Question: Sorry if this question was answered already, but I didn't found anything relevant. I'm experiencing a strange issue in Visual Studio 2013 C++ Win32 application when debugger incorrectly hits the breakpoint. Here is a sample code:
'''
#include "stdafx.h"
int _tmain(int argc, _TCHAR* argv[])
{
int a = 3;
int b = 1;
for (int i = 3; i >= 1; i--)
if (i % 2)
a = a*a;
b++;
return b;
}
'''
I set breakpoint on 'b++' line. I'm familiar with debugging and breakpoints when debugging c# code (and very beginner in c++) and based on my experience, the breakpoint on 'b++' line should be hit only when for loop is ended. However it hits for each loop iteration, but the code (increment) doesn't execute.
Here is a screenshot of VS with relevant information

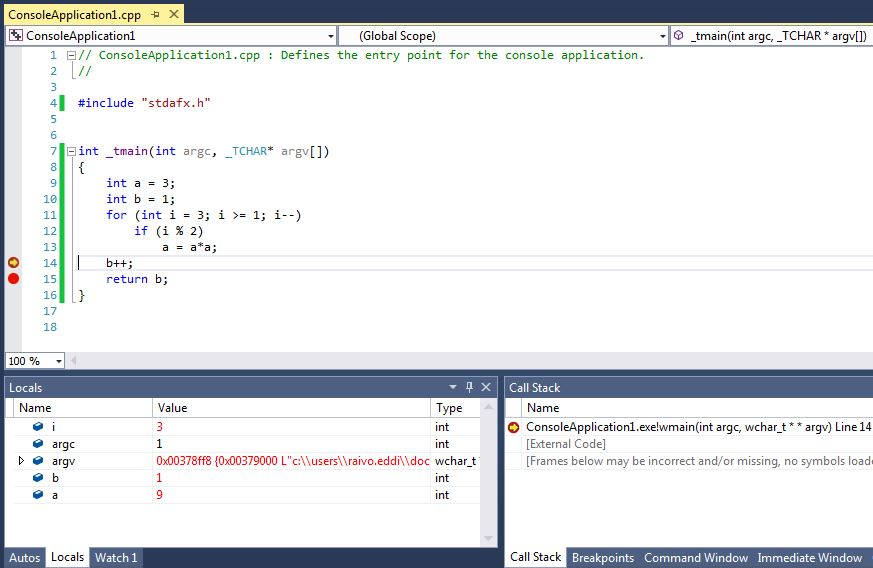
Answer: Actually this code is ok and should work as you expected.
VS allows you to place a breakpoint at the end of an execution block (the 'if' statement inside the 'for' loop in this case).

As you did not wrap the 'if' statement with curly braces (as in the image above), VS assumes that the breakpoint you placed in the 'b++' statement refers to the end of the 'for' execution block and therefore breaks, without executing the 'b++' statement.